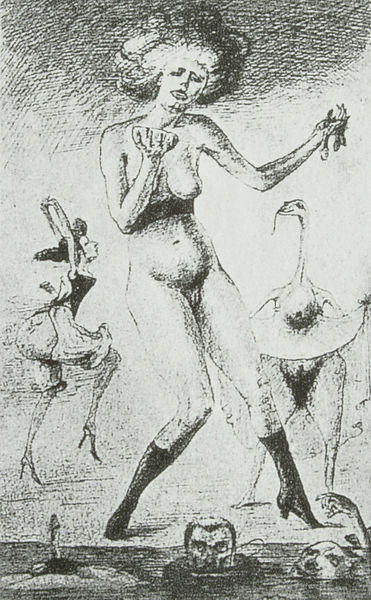
Titel: Das Weib
Künstler: Alfred Kubin
Institution: Privatbesitz
Schlagwörter: akt, feuer, flügel, hand, himmel, kopf, mann, meer, nackt, schatten, vogel, wasser, weiß, frauen, mädchen, see, teich, bewegung, brust, busen, frau, frisur, grau, haar, hut, kleid, kreide, köpfe, mund, männer, nase, ohr, schwarz, skizze, zeichnung, gürtel, hund, tier, tiere, tuch, rock, symbolismus, tanz, bart, gesichter, hose, arm, arme, augen, band, gesicht, judith, kleidung, kragen, leinen, salome, schale, schüssel, tod, tot, bild, hände, gewässer, boden, auge, haare, stoff, bühne, prostituierte, tanzen, tänzerin, tänzerinnen, ohren, beine, perücke, lächeln, schürze, bein, brüste, hintern, magd, düster, gans, schnabel, schwan, man, zwei, schuhe, moderne, grafik, füsse, wasse, karikatur, nasen, weib, zopf, strauss, tasse, strumpf, bauch, nackte, erotik, geschlecht, scham, scheide, schenkel, vagina, hoch, surreal, surrealismus, lachen, strümpfe, penis, tusche, blut, fuss, kohle, popo, sex, druck, linolschnitt, schwarz-weiß, schraffur, stich, tote, tauchen, schlange, bleistift, stiefel, schuh, entwurf, bekleidung, variete, rau, fisch, truthahn, tanzende, leiden, zunge, wesen, korsett, absätze, gurt, seerose, huhn, absatz, schrei, unwesen, fantasie, ungeheuer, grotesk, fische, präsentieren, steifel, klauen, monster, dauerwelle, lüstern, klaue, pilz, prostituirte, bäuche, lackstiefel, nutte, toto, parodie, stiefe, eichel, ganz, unterwäsche, hure, ertrinken, hunh, enthaupteter, extase, stöckelschuhe, schlangenkopf, tanzend, porno, frivol, afro, brücte, judit, scheiden, schänkel, prostitution, manner, fragmentiert, lzeichnung, domina, 1930, nackt#, stricjzeichnung, marylin, blutdrünstig